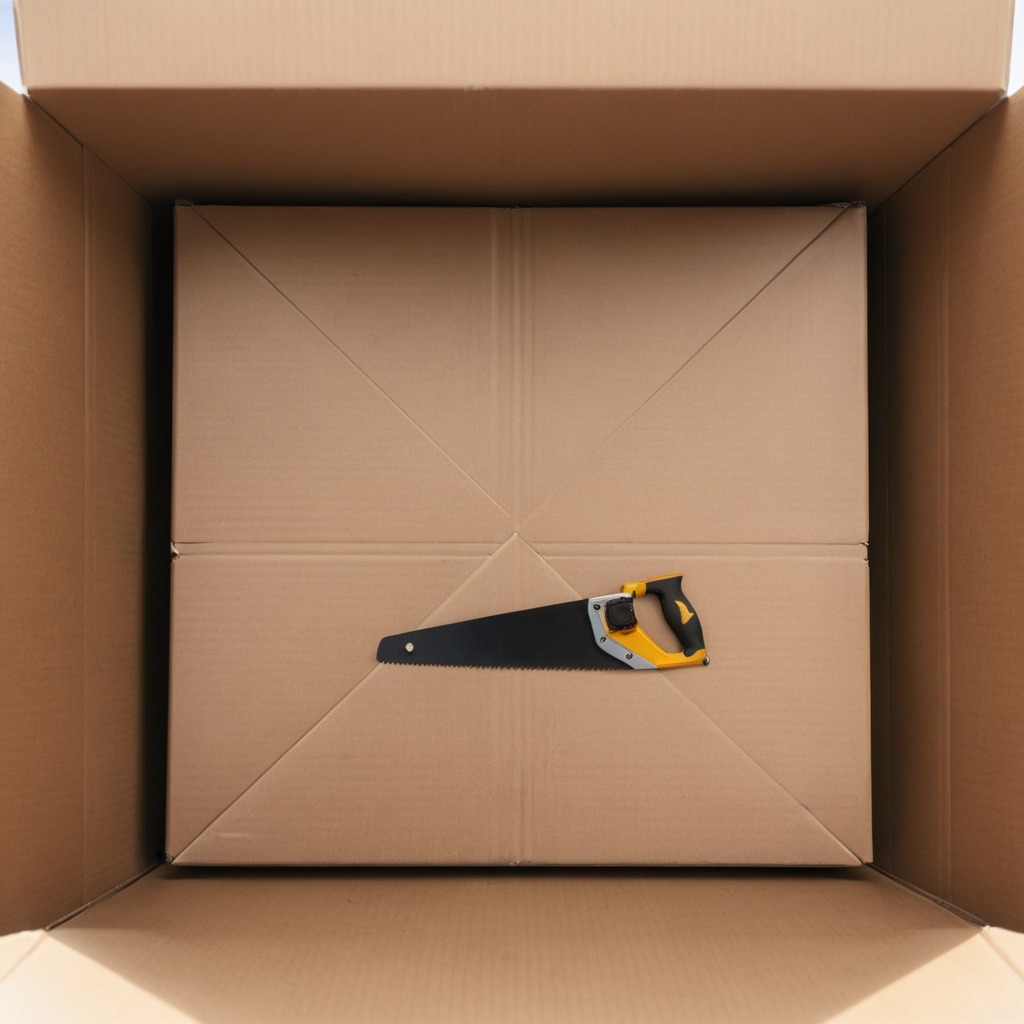
A handheld metal saw lying on a clean dry cardboard box surface in an outdoor workshop during daytime bright natural light soft shadows slightly creased but